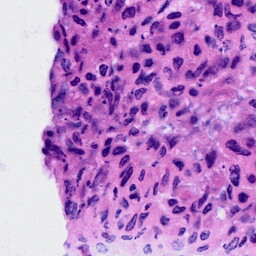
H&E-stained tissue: Cervix